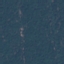
Land use / land cover: Forest